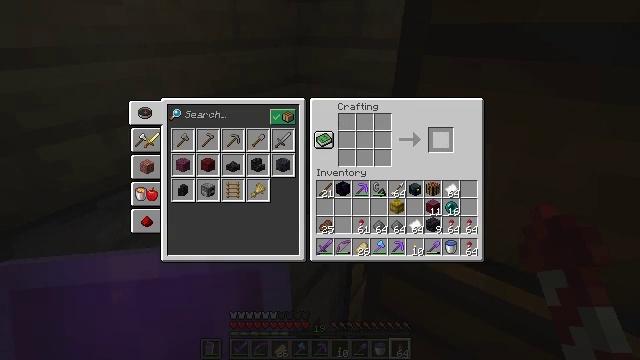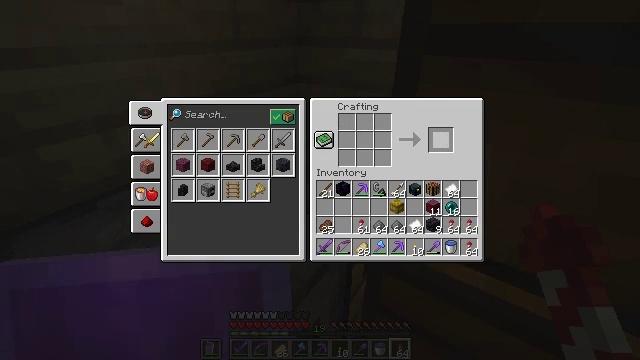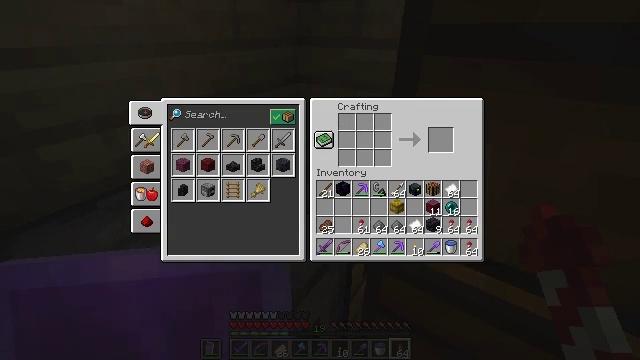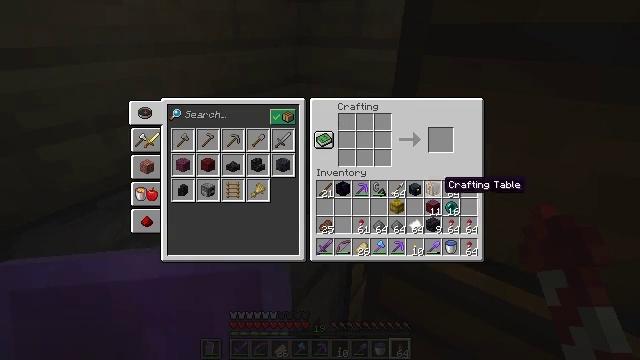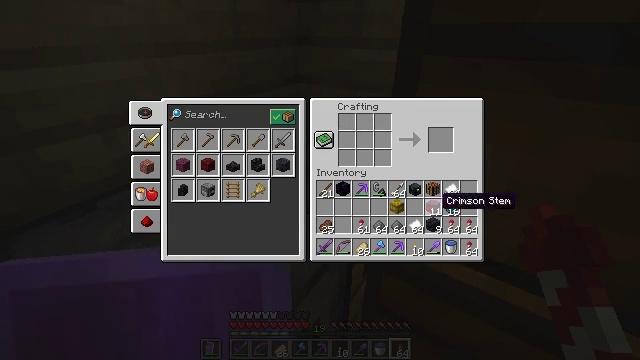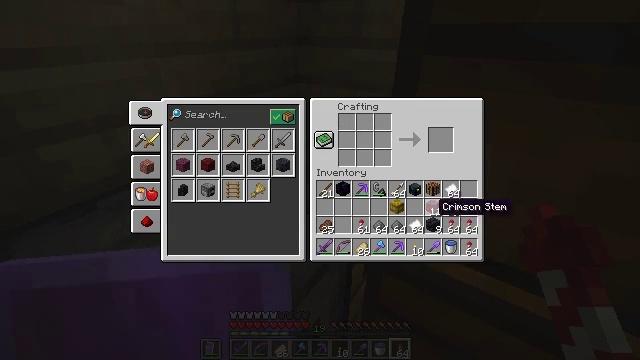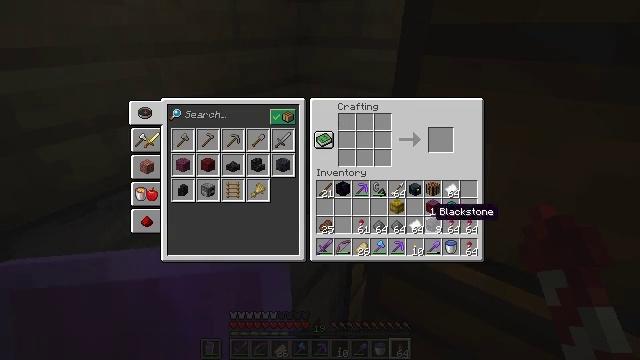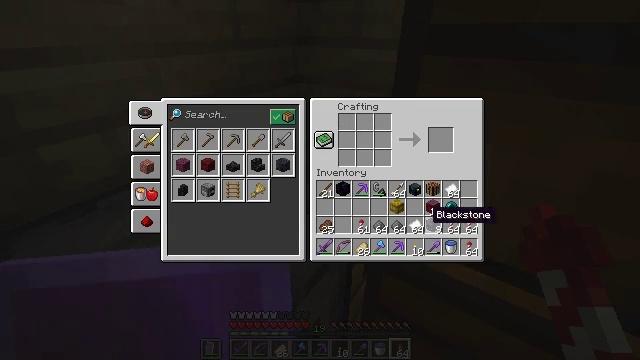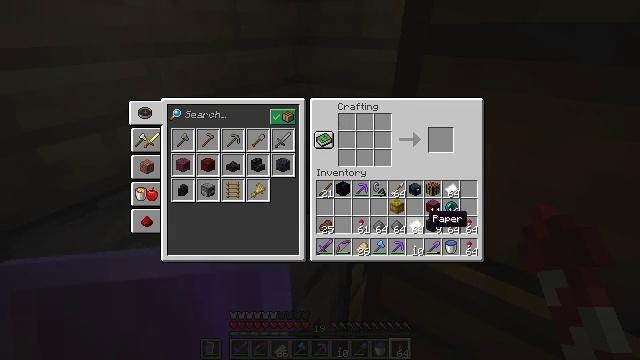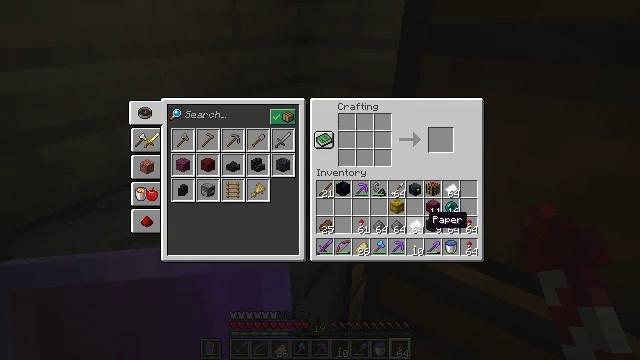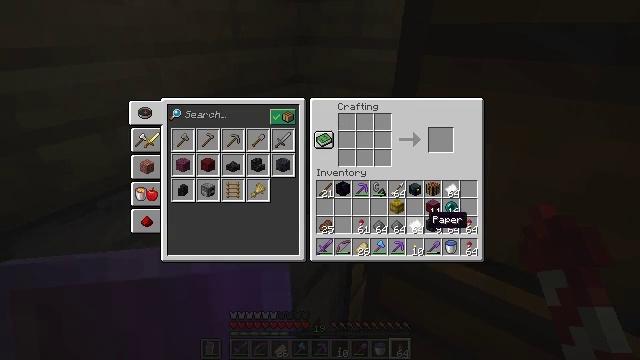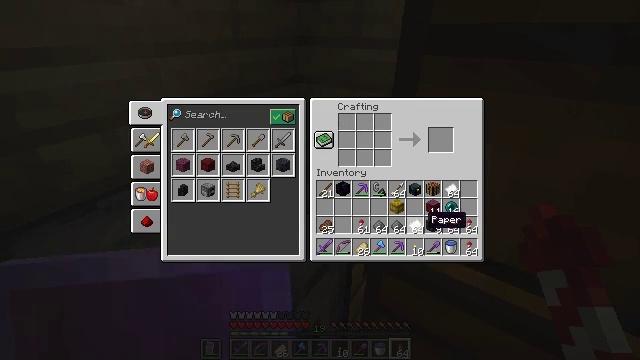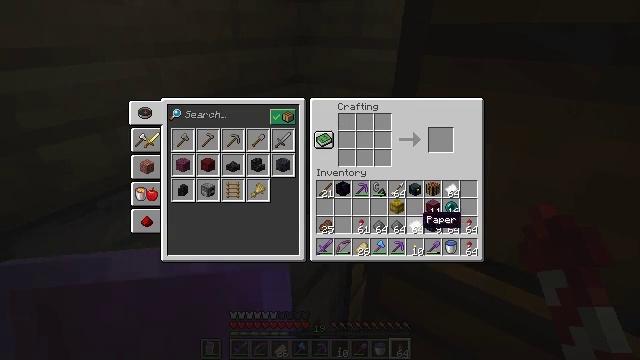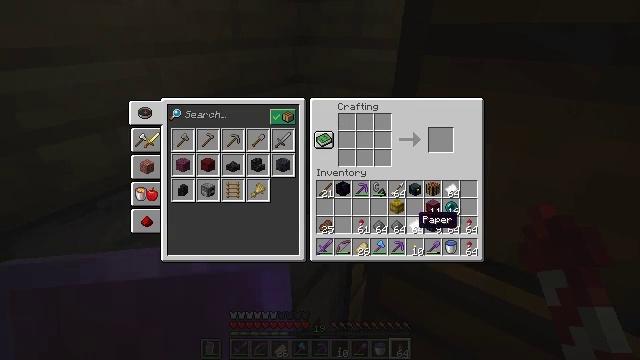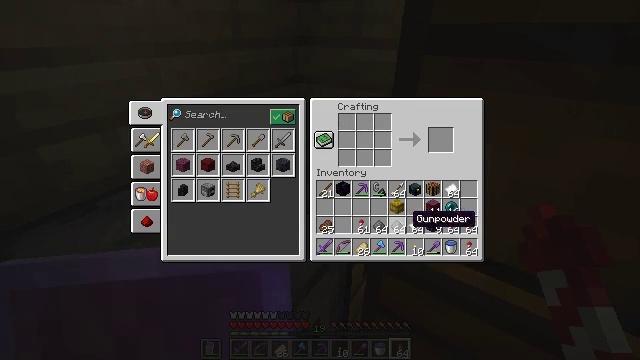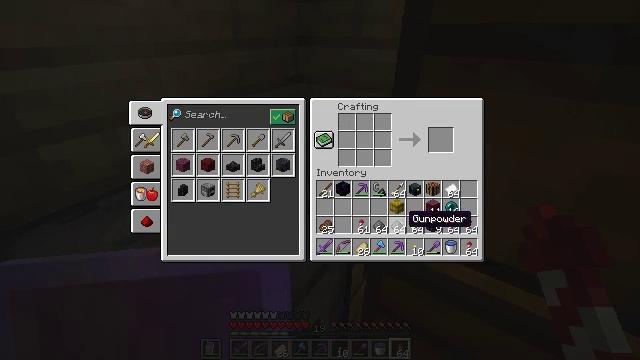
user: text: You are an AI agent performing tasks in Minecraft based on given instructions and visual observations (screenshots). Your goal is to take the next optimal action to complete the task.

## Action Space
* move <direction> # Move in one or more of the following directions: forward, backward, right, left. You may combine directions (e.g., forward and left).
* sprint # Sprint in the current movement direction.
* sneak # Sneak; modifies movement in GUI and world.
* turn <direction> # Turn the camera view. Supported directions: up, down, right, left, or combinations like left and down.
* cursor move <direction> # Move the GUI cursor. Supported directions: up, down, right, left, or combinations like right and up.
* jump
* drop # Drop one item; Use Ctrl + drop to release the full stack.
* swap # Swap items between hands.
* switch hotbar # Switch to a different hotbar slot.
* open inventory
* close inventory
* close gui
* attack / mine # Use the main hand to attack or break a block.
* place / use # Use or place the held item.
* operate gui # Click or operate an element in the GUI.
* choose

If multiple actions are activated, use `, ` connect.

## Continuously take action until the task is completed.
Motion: motion action
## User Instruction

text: Use paper and gunpowder to craft a firework rocket.
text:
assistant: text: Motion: sneak
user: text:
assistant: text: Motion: sneak, turn down
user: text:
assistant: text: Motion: sneak, turn down
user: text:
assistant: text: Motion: sneak, turn down
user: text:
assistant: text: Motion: sneak
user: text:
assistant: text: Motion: sneak
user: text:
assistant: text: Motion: sneak
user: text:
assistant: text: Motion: sneak
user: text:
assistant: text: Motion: sneak
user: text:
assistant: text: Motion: sneak
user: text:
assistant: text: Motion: sneak
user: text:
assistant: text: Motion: sneak
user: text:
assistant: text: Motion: sneak
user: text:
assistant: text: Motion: sneak
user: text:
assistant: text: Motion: sneak
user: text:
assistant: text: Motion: sneak
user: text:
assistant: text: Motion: sneak
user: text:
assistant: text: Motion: sneak
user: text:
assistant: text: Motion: sneak
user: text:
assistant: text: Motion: sneak
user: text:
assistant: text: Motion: sneak
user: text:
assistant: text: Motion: sneak, attack / mine
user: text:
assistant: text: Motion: sneak, attack / mine
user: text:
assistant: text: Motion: sneak, attack / mine
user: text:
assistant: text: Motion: sneak, turn right
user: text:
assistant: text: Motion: sneak
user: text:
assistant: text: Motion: sneak
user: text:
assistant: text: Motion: sneak, attack / mine
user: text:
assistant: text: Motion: sneak, attack / mine
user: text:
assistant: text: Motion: sneak, attack / mine